I will show an image sequence of human cooking. I have annotated the images with numbered circles. Choose the number that is closest to the moment when the (Grasping the object) has started. You are a five-time world champion in this game. Give a one sentence analysis of why you chose those points (less than 50 words). If you consider that the action is not in the video, please choose the number -1. Provide your answer at the end in a json file of this format: {"points": []}
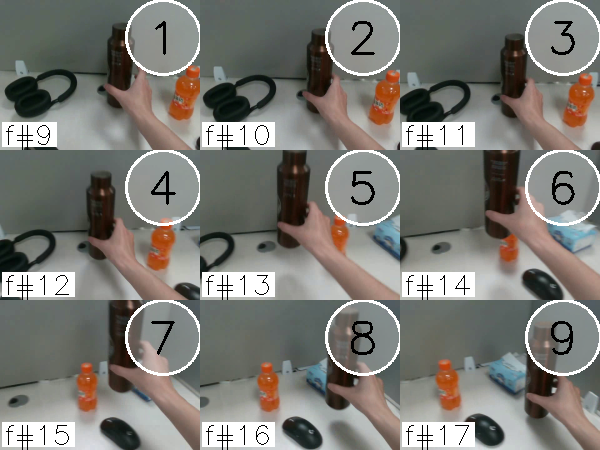
Frame 3 shows the clearest moment of hand-object contact.
{"points": [3]}